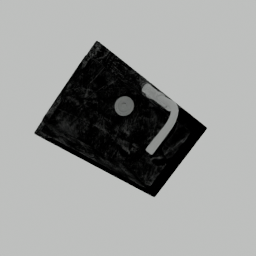
Label: appliances